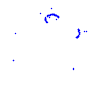
Particle: proton